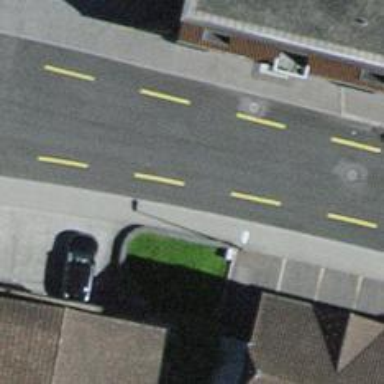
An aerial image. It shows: Residential road with shared cycle lane.